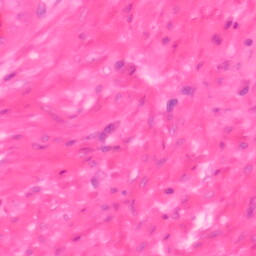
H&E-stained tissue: Colon